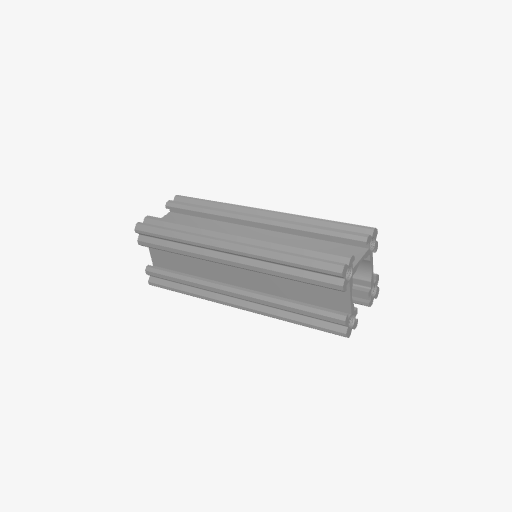
Part: OpenGoRAIL72